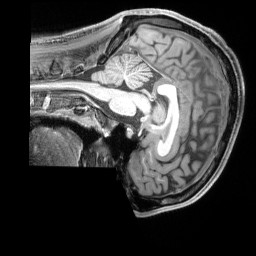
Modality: T1w
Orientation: sagittal
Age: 27
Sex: male
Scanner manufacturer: siemens
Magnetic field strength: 3 T
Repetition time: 2 s
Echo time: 0.00212 s